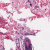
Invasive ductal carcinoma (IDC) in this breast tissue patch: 1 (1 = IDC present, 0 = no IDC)